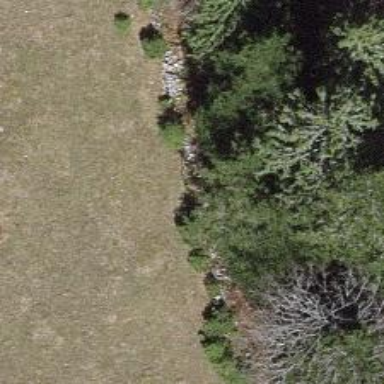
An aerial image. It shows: Wall barrier.